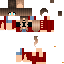
A female human skin with medium skin, wearing brown long hair dressed in a red robe top and red pants, featuring a closed mouth.